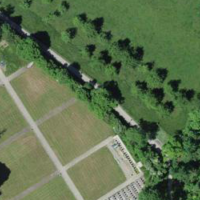
EUNIS habitat code: 53
Species observed at this site:
Regulus regulus